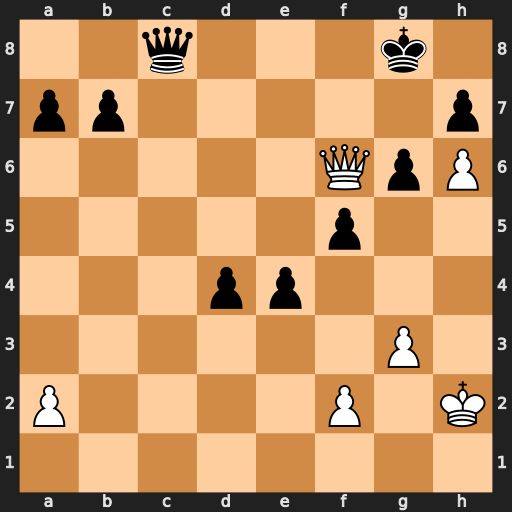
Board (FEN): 2q3k1/pp5p/5QpP/5p2/3pp3/6P1/P4P1K/8
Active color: w
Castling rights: -
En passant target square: -
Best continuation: Qg7#